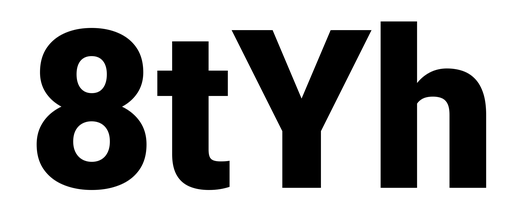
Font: Roboto_Black